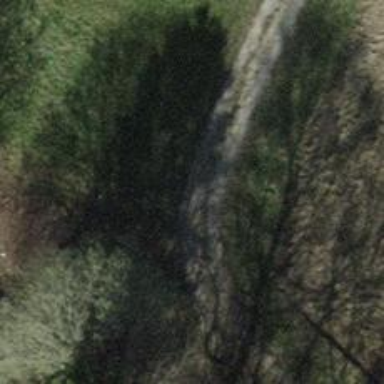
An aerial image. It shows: Compacted track road with grade3 tracktype.